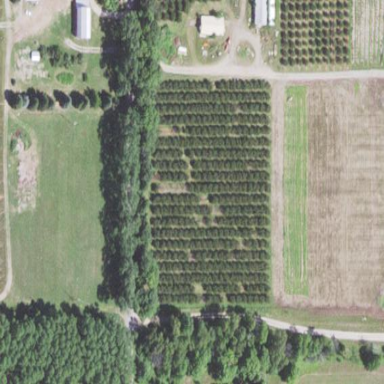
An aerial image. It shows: Orchard.